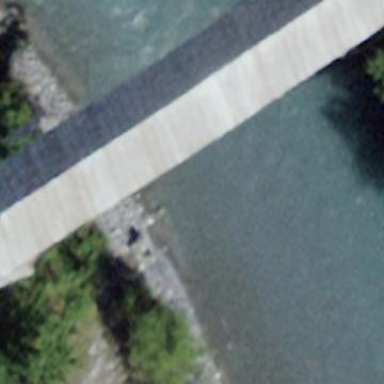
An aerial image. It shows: Man-made bridge.